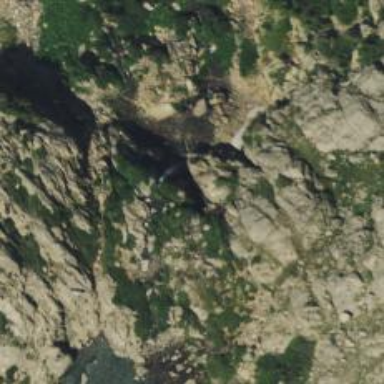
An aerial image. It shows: Beautiful waterfall.